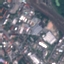
Land use / land cover: Industrial